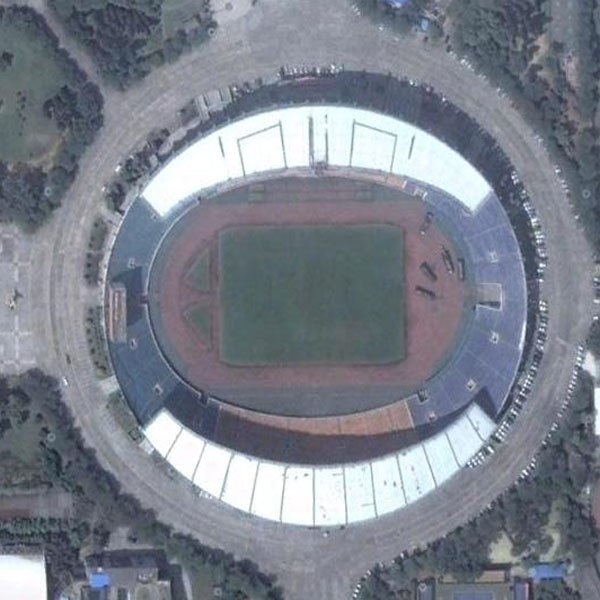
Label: footballField